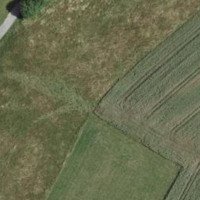
EUNIS habitat code: 24
Species observed at this site:
Prunus padus